Question: I'm still new in c# Please help me. I was trying to save images in database, for that i did this as suggested in my researches:
'''
byte[] img = ImageToByte(pbxBarcode.Image);
byte[] img2 = ImageToByte(pbxLogo.Image);
cmd.CommandText = "Update table set Image=(?),logo=(?) where ID=" + id + "";
cmd.Parameters.Add("@barcode", OdbcType.Image).Value = img;
cmd.Parameters.Add("@logo", OdbcType.Image).Value = img2;
cmd.ExecuteNonQuery();
'''
the first data entered will be saved as intended but the program freezes(?) . with that, i mean no EventHandler will fire but objects are still functional, textboxes still accepts input, etc. then if i browse away of the form then return, the error appears in Program.cs saying "Parameter is not Valid". I provided a screenshot.

also note that if i only provided one odbcParameter.. all if working fine.. I also tried using two Update statements.. even created two functions for each, updatebarcode(id), updatelogo(id) but still no luck. I hope you can help me. tnx
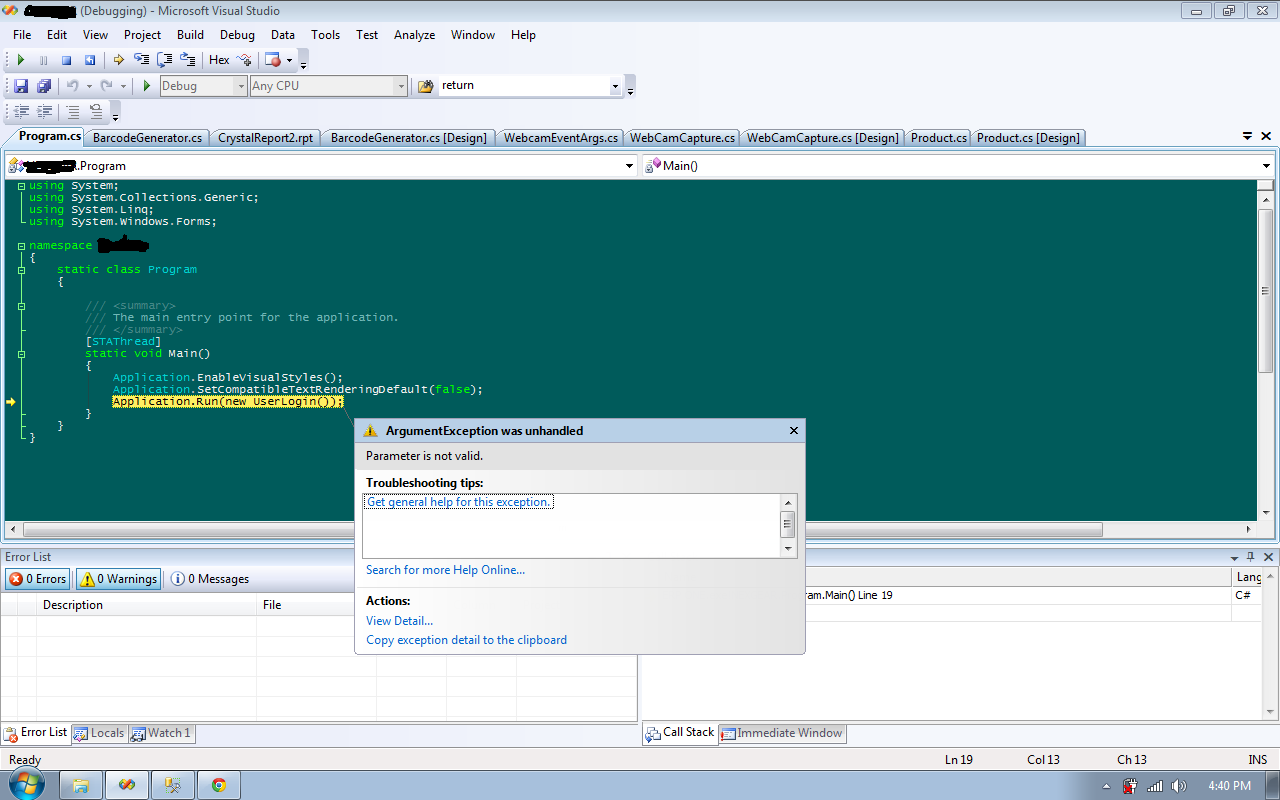
Answer: I Got it .. I think found the error here on the button click event. not sure why:
'''
pbxLogo.Image.Dispose(); //here..
pbxLogo.Image = pbxSelectLogo.Image;
'''
but i remove that line and it just worked.. hehe
this is the exception:
'''
System.ArgumentException: Parameter is not valid.
at System.Drawing.Image.get_FrameDimensionsList()
at System.Drawing.ImageAnimator.CanAnimate(Image image)
at System.Drawing.ImageAnimator.ImageInfo..ctor(Image image)
at System.Drawing.ImageAnimator.Animate(Image image, EventHandler onFrameChangedHandler)
at System.Windows.Forms.PictureBox.Animate(Boolean animate)
at System.Windows.Forms.PictureBox.Animate()
at System.Windows.Forms.PictureBox.InstallNewImage(Image value, ImageInstallationType installationType)
at System.Windows.Forms.PictureBox.set_Image(Image value)
at xxxxx.BarcodeGenerator.btnStOk_Click(Object sender, EventArgs e) in C:\xxxxx\xxxxx\BarcodeGenerator.cs:line 459
'''
what does this mean?